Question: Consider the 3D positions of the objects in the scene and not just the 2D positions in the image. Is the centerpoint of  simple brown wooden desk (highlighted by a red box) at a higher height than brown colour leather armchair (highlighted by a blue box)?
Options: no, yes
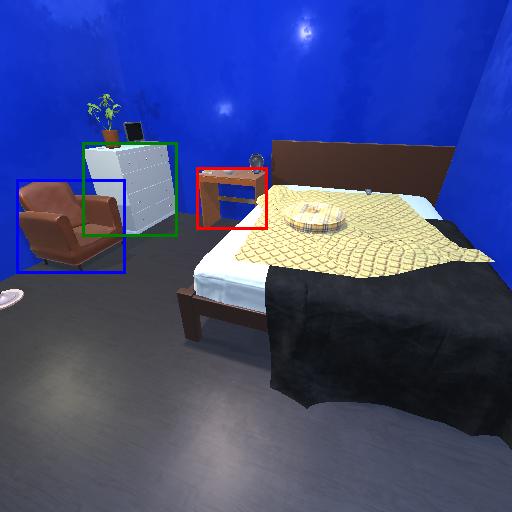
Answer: no